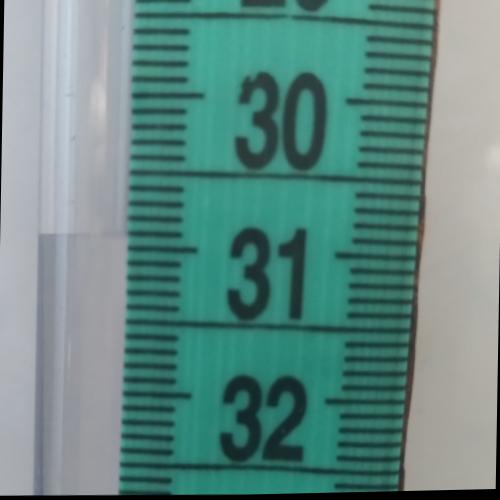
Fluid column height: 30.9 cm